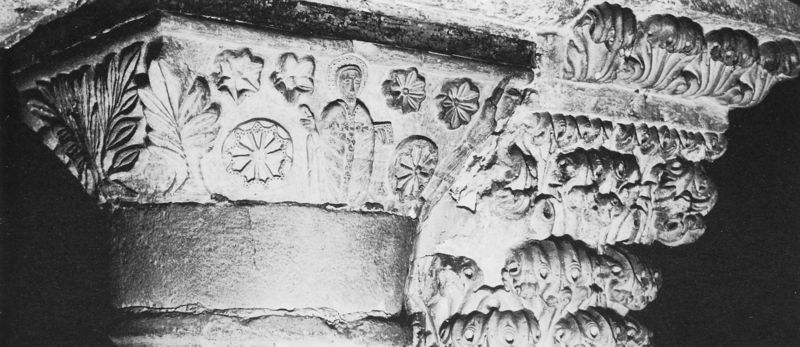
Titel: Kapitell mit der Figur von San Nicola
Standort: Bari, San Nicola (EU - I - Apulien); Bari, S. Nicola (EU - I - Apulien)
Schlagwörter: blätter, gott, umhang, blume, blumen, grau, pfeiler, schwarz, säule, muster, mensch, sockel, stein, blatt, rund, relief, detail, ornamente, verzierung, stuck, foto, fotografie, sterne, stempel, rom, kapitell, heiligenschein, jesus, christlich, griechisch, heiliger, heilige, schlüssel, heilig, petrus, kapitel, akanthus, arkanthus, kriche, palmetten, stele, k, griechig